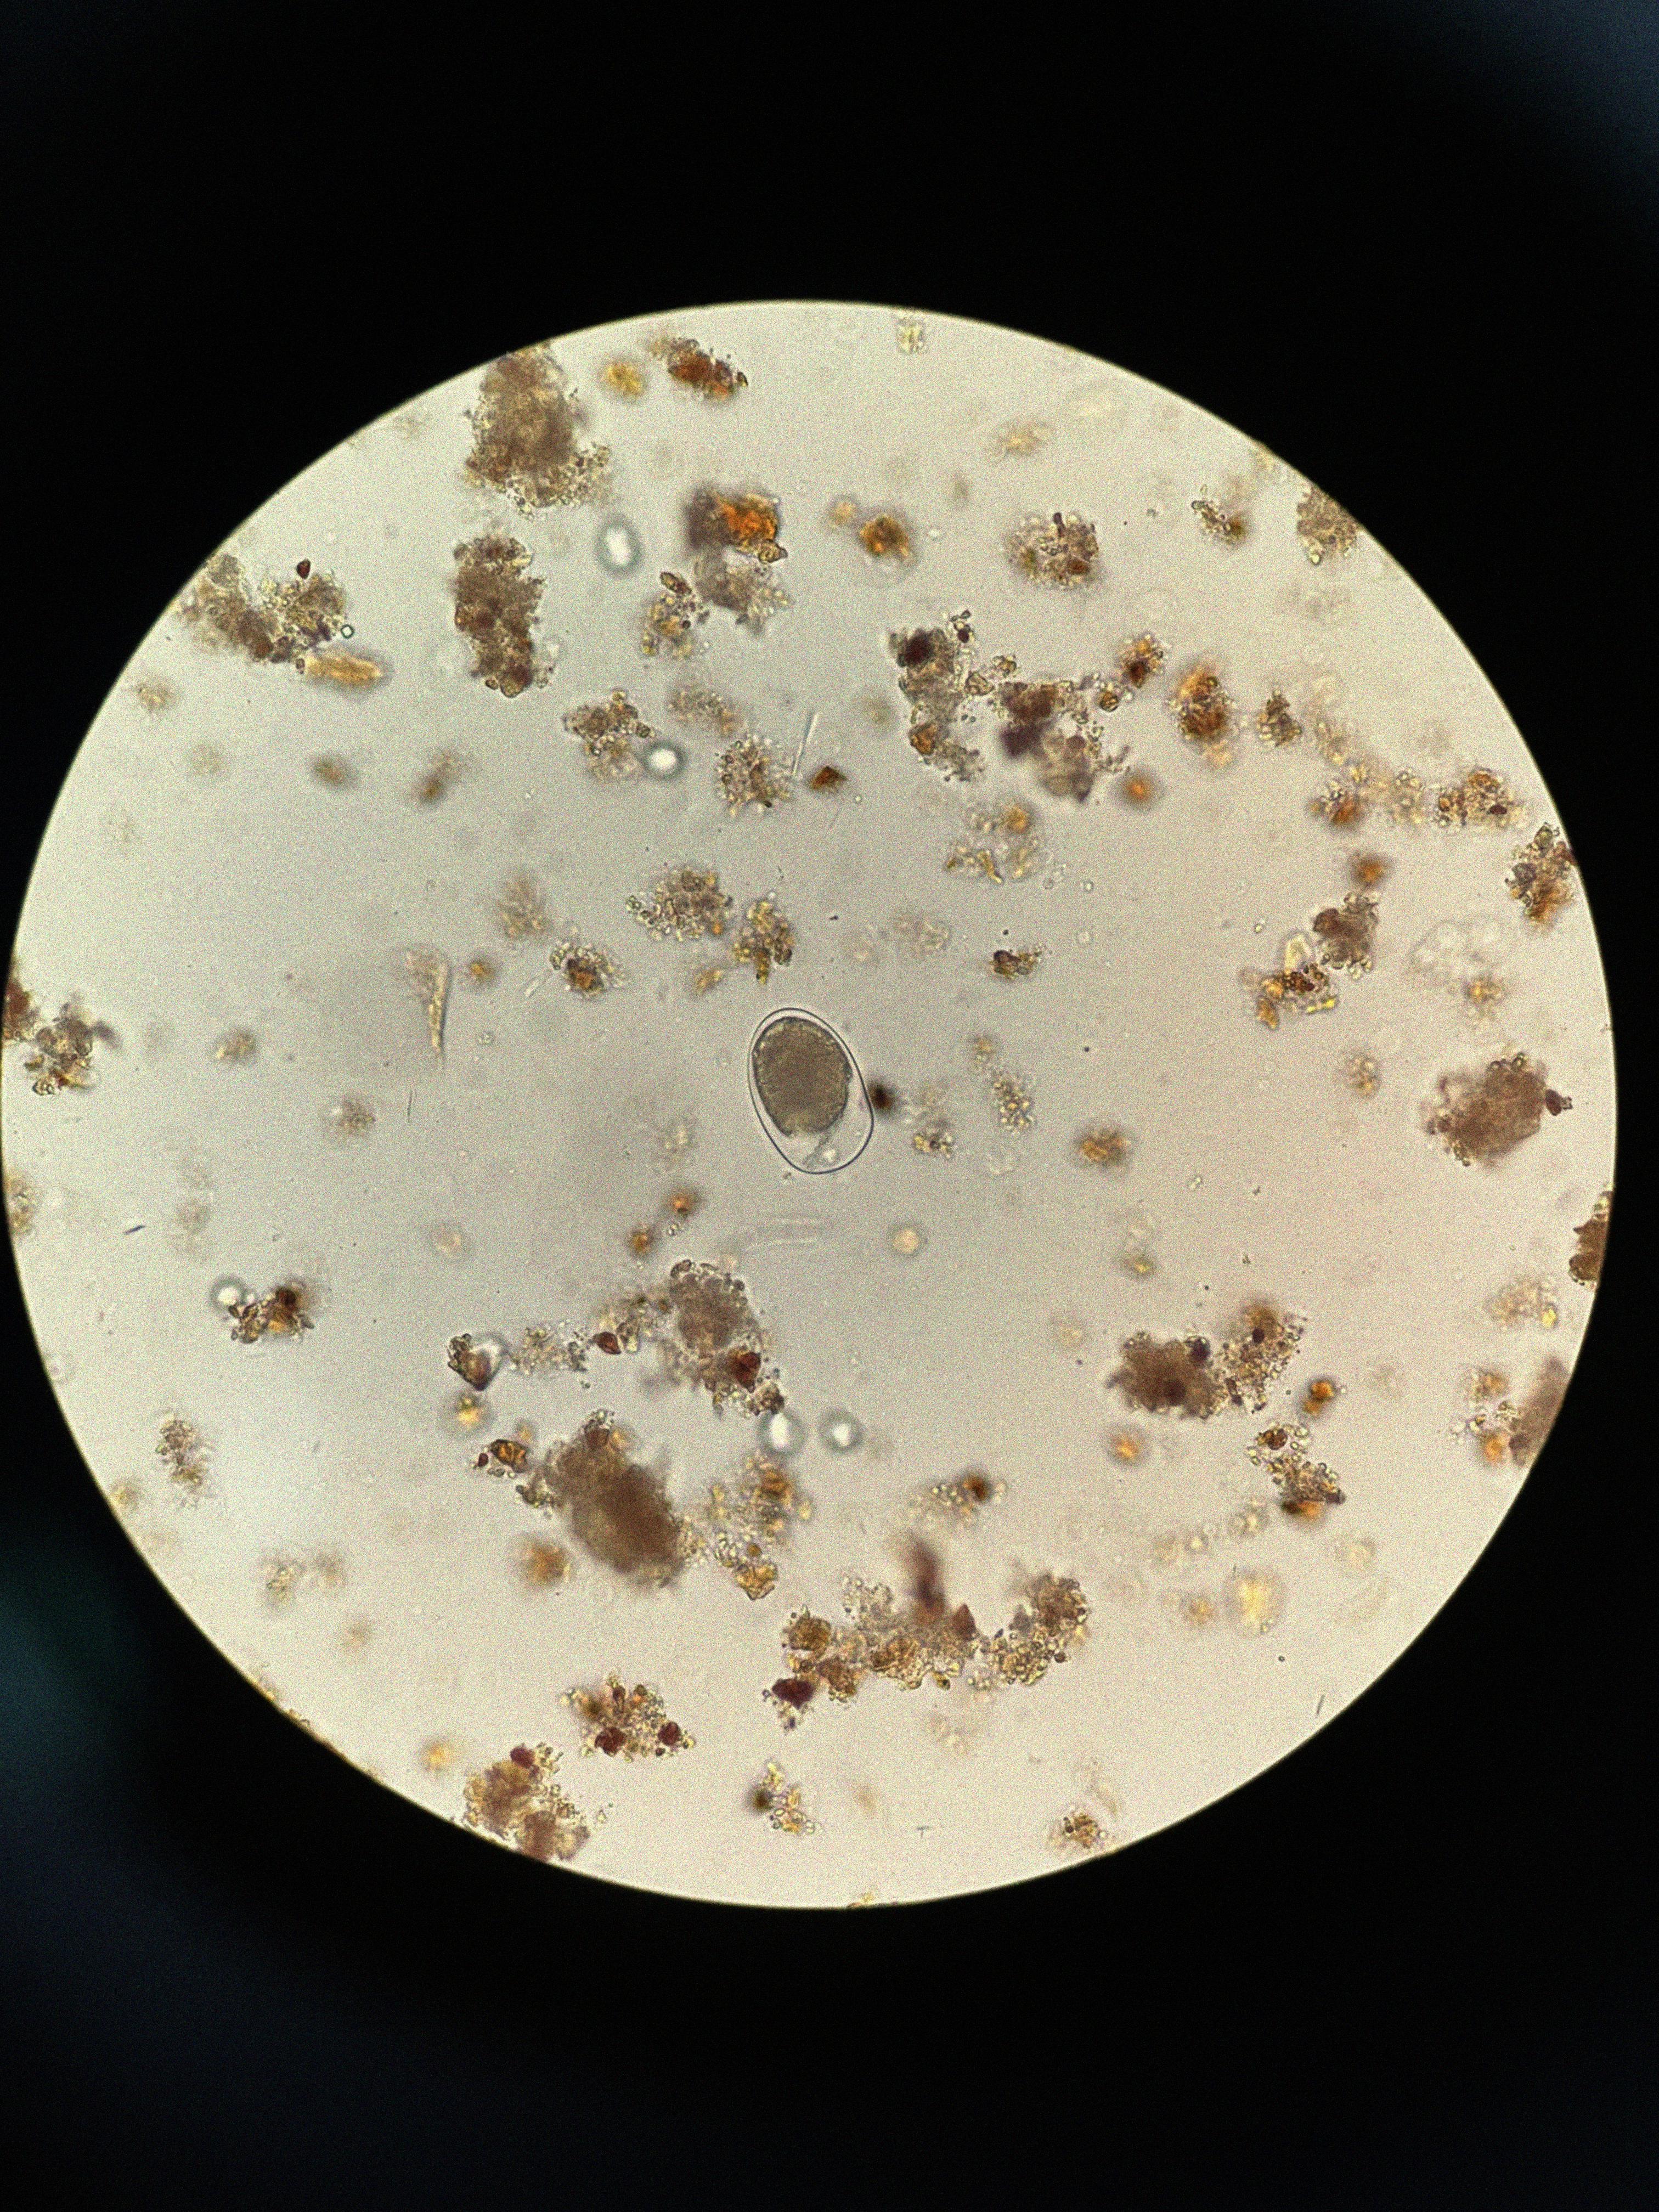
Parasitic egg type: Hookworm egg